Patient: sex M, age 32
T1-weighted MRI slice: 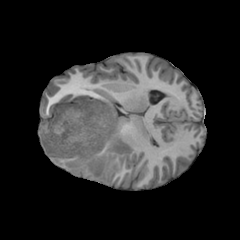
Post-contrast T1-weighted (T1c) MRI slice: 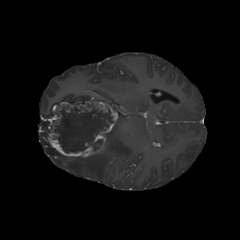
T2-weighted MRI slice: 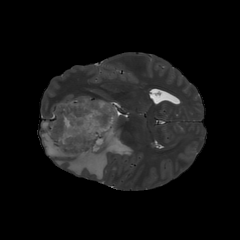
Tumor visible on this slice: yes
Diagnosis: Glioblastoma, IDH-wildtype
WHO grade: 4